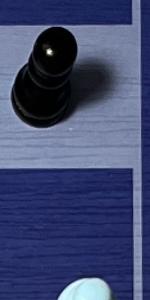
Label: Empty